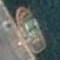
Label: Towing_vessel